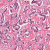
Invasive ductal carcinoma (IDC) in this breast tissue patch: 1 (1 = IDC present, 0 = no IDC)